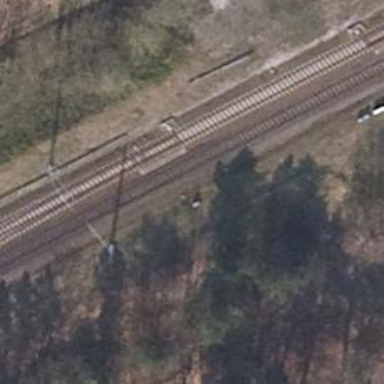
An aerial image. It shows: Railway switch.